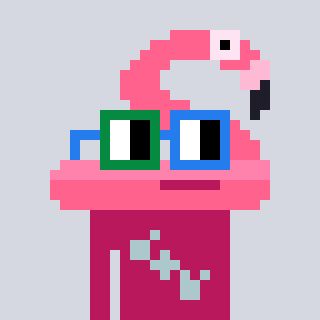
a pixel art character with square green and blue glasses, a flamingo-shaped head and a darkpink-colored body on a cool background